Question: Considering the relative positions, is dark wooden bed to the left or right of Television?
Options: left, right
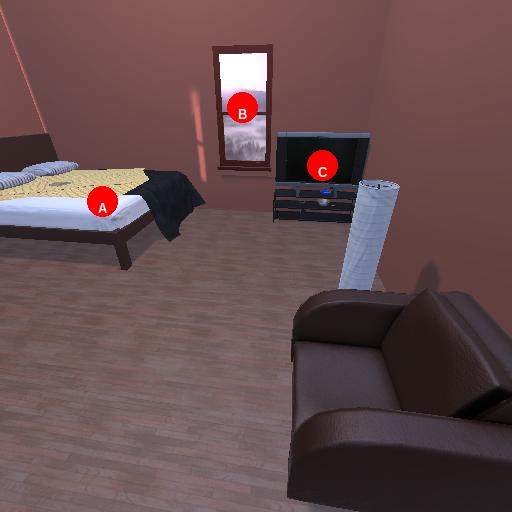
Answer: left